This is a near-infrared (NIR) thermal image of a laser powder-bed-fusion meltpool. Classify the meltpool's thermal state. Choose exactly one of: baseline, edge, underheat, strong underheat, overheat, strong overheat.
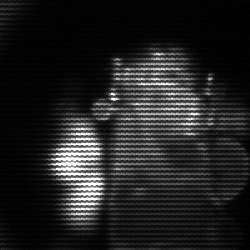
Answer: strong underheat